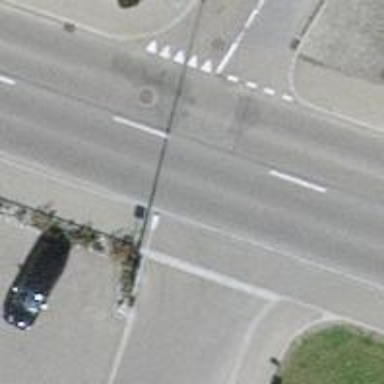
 indicating the presence of trolley transport. There are separate sidewalks on both sides of the road."